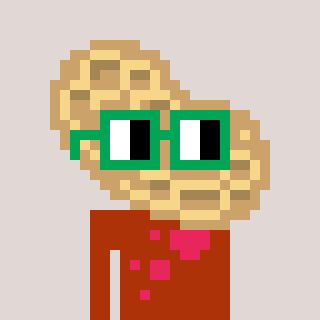
a pixel art character with square green glasses, a peanut-shaped head and a hotbrown-colored body on a warm background